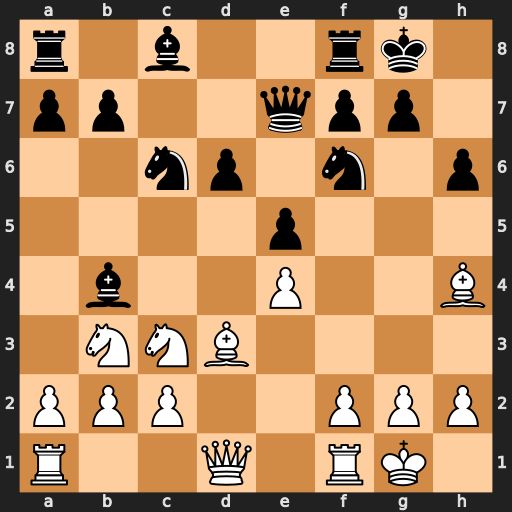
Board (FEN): r1b2rk1/pp2qpp1/2np1n1p/4p3/1b2P2B/1NNB4/PPP2PPP/R2Q1RK1
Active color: w
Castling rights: -
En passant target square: -
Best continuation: Nd5 Nxd5 Bxe7